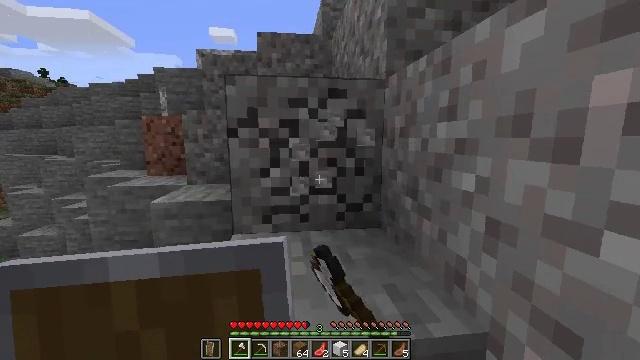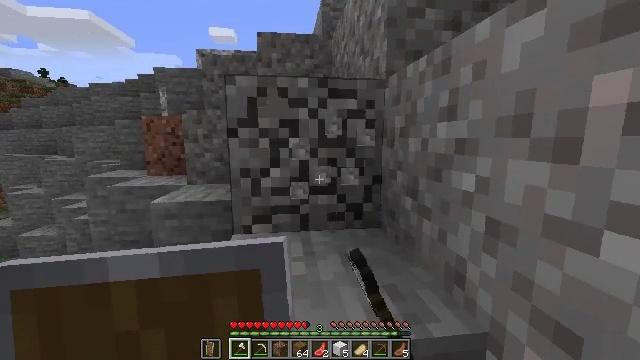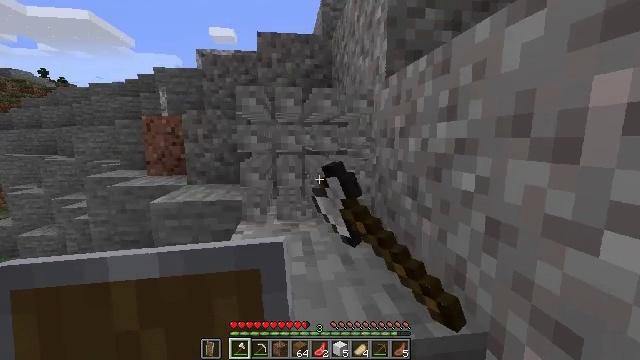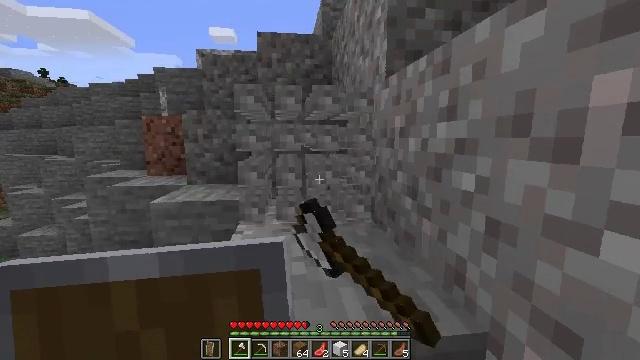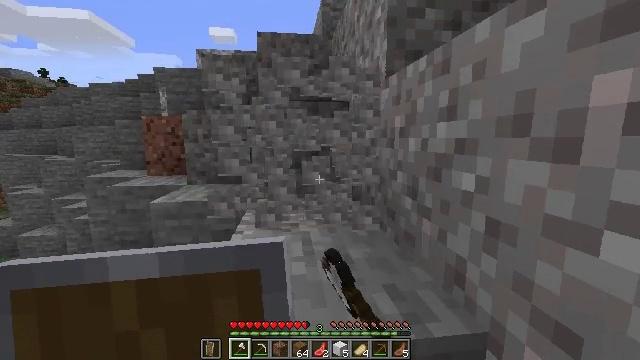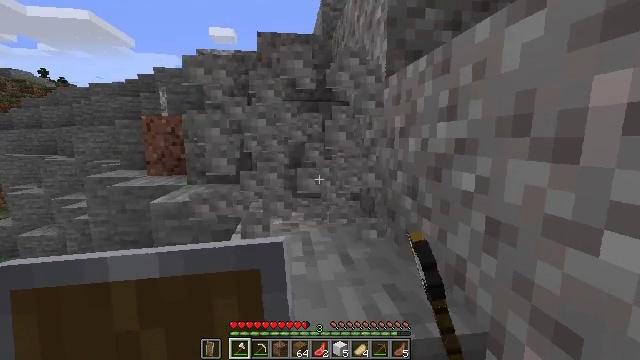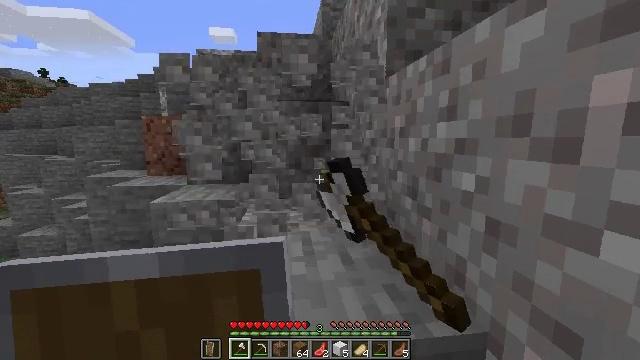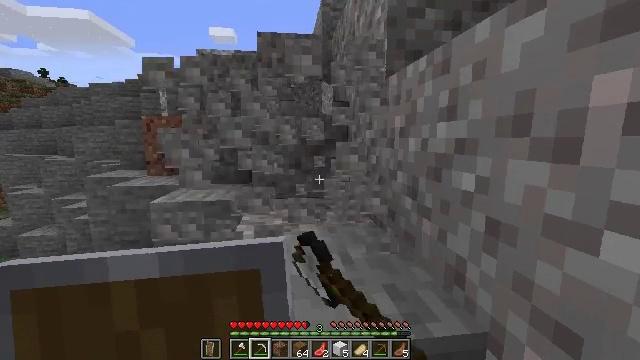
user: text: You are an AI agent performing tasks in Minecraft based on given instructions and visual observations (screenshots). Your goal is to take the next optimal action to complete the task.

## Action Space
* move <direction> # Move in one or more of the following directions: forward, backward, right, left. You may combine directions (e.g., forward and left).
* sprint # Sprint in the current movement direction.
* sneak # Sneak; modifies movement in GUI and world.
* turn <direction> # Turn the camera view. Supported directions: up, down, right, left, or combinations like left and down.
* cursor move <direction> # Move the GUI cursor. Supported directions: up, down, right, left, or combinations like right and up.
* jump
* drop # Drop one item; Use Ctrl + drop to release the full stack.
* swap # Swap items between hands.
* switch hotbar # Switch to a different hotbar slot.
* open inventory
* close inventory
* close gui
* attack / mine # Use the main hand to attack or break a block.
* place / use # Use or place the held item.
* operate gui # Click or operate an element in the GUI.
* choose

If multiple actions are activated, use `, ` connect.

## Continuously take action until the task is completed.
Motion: motion action
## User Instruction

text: Break the gravel block.
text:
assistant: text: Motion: attack / mine
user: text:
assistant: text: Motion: attack / mine
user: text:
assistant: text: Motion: attack / mine
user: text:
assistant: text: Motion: attack / mine
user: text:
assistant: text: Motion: attack / mine
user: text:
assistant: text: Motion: attack / mine
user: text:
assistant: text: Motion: attack / mine, switch to hotbar 2
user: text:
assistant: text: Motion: attack / mine, switch to hotbar 2